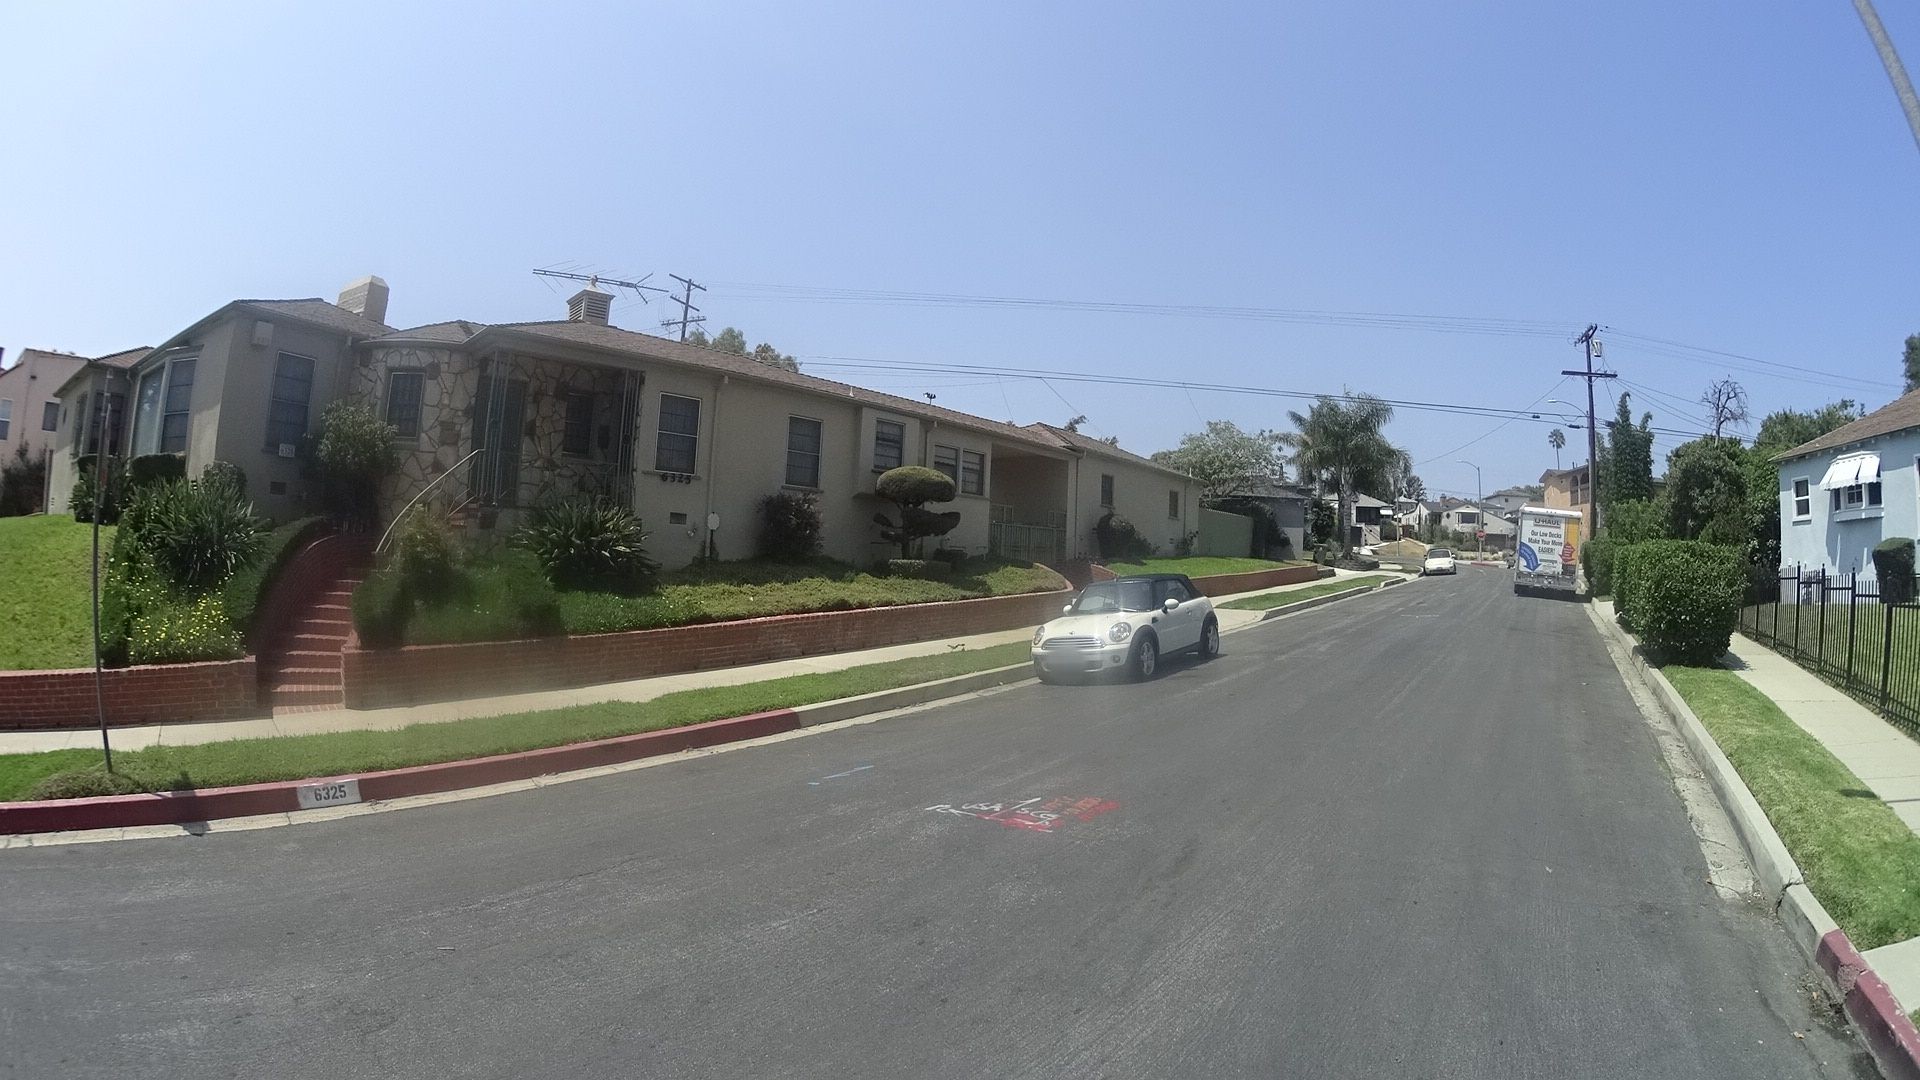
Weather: clear
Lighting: day
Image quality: good
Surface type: driving surface
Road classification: residential
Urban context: urban centre
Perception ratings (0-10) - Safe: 8.09, Lively: 5.75, Beautiful: 5.71, Boring: 4.17, Depressing: 4.13, Wealthy: 6.29